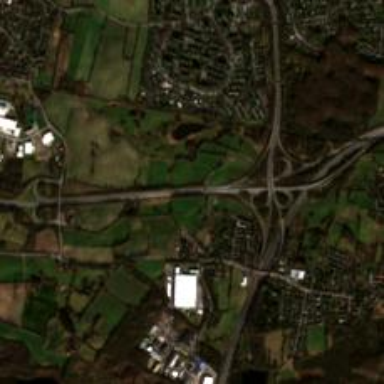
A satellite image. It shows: Motorway junction.